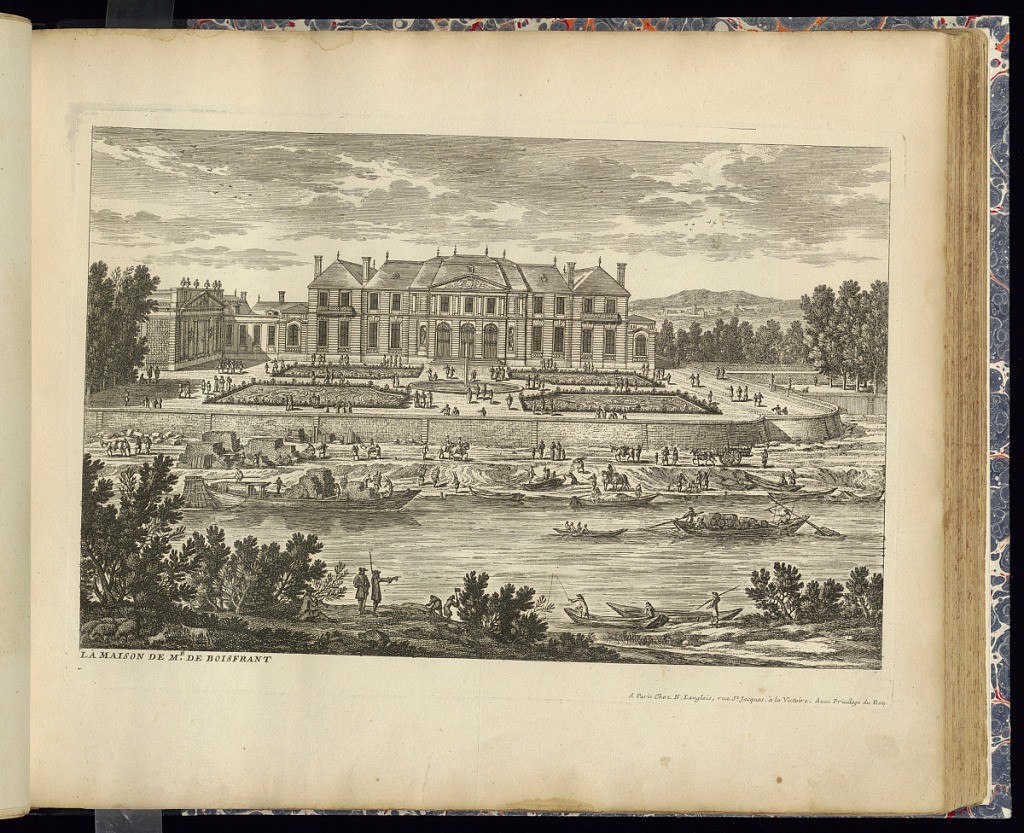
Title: LA MAISON DE MR. DE BOISFRANT
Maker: Adam Perelle, French, 1638 – 1695
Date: late 17th century
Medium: Etching on laid paper
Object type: Print
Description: A view of a country house with the garden in the foreground, a circular basin with a fountain and formal parterre planting. In the foreground, a river with boats and barges. Figures in the grounds and on the boats. In the background trees and a townscape. The plate is titled.